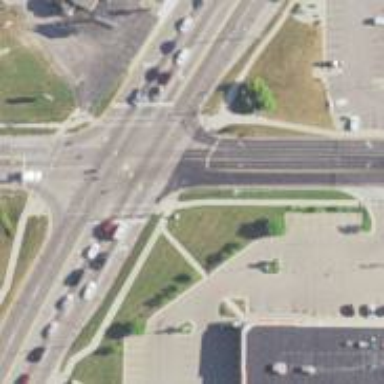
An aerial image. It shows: Footway on asphalt with marked crossing lines.